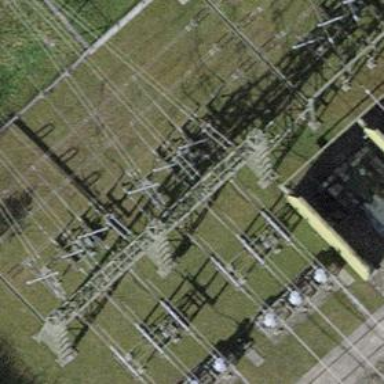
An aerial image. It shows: Three cables of power line.